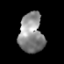
Tissue: prostate
Cell type: T cells
Senescence score: 0.2766
Nuclear area (px): 953
Mean DAPI intensity: 138.407